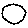
Label: circle